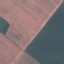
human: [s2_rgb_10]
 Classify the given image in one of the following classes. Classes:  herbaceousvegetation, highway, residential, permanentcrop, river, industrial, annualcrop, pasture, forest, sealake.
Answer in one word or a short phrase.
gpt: AnnualCrop